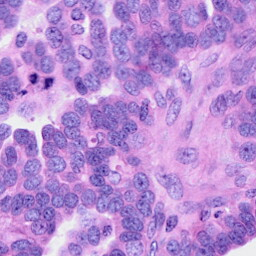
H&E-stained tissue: Ovarian